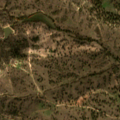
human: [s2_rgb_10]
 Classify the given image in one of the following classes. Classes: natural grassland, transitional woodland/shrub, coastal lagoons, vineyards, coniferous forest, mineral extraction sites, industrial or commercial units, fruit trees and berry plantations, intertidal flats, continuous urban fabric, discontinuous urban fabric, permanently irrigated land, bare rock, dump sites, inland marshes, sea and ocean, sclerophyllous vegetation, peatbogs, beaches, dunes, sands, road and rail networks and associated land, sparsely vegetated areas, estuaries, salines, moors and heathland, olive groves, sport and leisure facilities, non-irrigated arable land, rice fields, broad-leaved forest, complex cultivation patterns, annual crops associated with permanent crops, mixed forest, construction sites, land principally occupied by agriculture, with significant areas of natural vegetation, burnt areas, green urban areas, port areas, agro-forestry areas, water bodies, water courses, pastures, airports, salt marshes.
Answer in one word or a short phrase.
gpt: agro-forestry areas